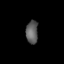
Tissue: lung
Cell type: Fibroblasts
Senescence score: 0.5597
Nuclear area (px): 275
Mean DAPI intensity: 92.087